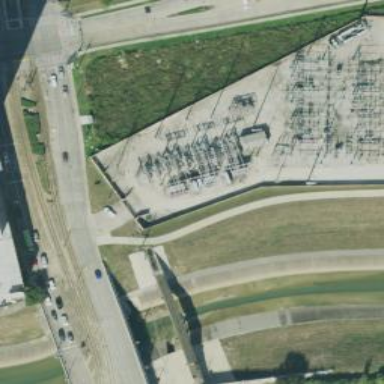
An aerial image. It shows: Switch for power supply.